Interaction volume radius: 10 \u00c5
Interaction volume height: 10 \u00c5
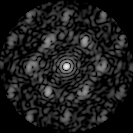
Disorder parameter: 0.5737